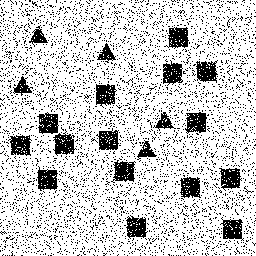
Squares: 15
Triangles: 5
Stars: 0
Total shapes: 20